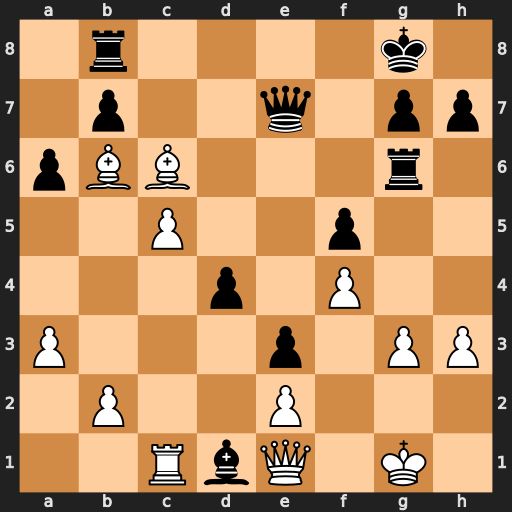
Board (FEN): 1r4k1/1p2q1pp/pBB3r1/2P2p2/3p1P2/P3p1PP/1P2P3/2RbQ1K1
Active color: w
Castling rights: -
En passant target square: -
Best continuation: Bd5+ Kh8 Rxd1